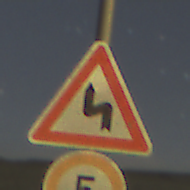
Verkehrszeichen: DoppelkurveZunaechstLinks
Zusatzzeichen unten: Geschwindigkeit5
Umgebung: Outdoor, Nature
Tageszeit: Night
Wetter: Clear
Licht: Natural
Jahreszeit: NotSpecified
Kontrast: HighContrast